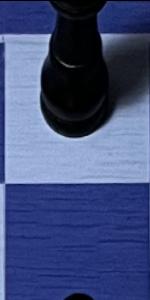
Label: Empty